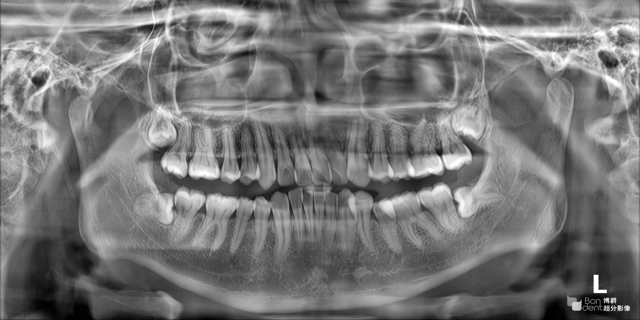
adult